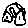
Label: car